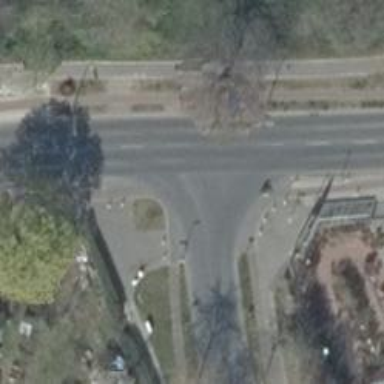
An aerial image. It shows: Unmarked road crossing.